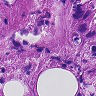
Metastatic tissue present: yes